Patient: sex M, age 45
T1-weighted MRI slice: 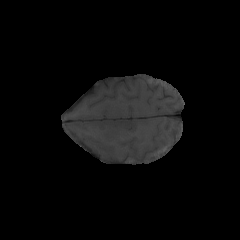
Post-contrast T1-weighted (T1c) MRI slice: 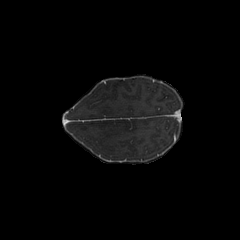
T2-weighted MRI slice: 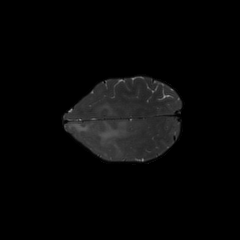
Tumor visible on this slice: yes
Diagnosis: Astrocytoma, IDH-mutant
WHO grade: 3